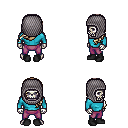
a pixel art fantasy rpg character, male body template, skeleton, teal long-sleeve shirt, magenta pants, white blonde left-swept hairstyle, chain hood, black shoes, four views (front, back, left, right), 2x2 character sprite sheet, small pixel art, hard edges, no anti-aliasing